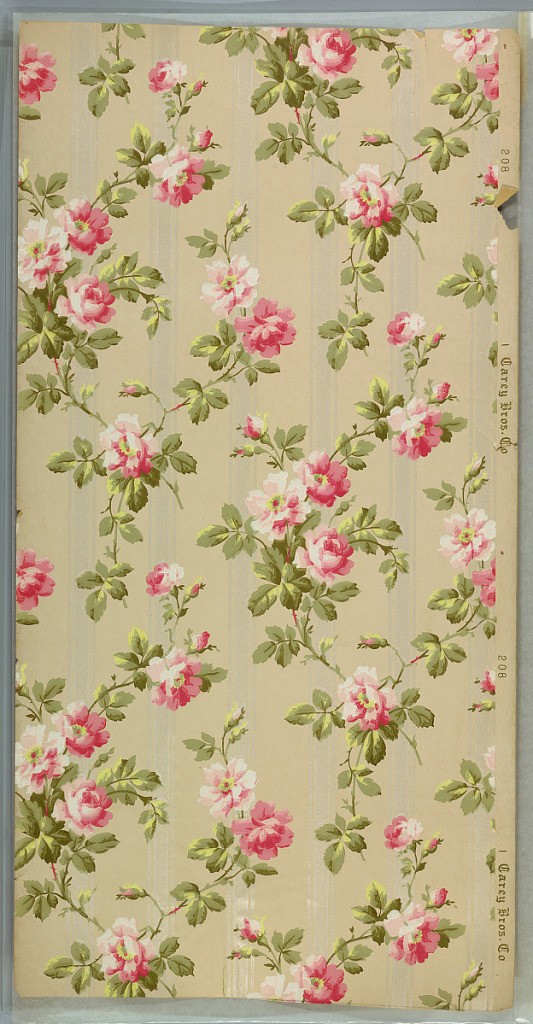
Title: Sidewall
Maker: Carey Bros. W.P. Mfg. Co., Philadelphia, Pennsylvania, founded 1882
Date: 1905–1915
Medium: Machine-printed paper, liquid mica
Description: Large pink rose vining with back-ground of white mica stripes. Beige ground. Printed in white, greens, pinks and white liquid mica. Printed in right selvedge: "Carey Bros. Co." Pattern number "208"